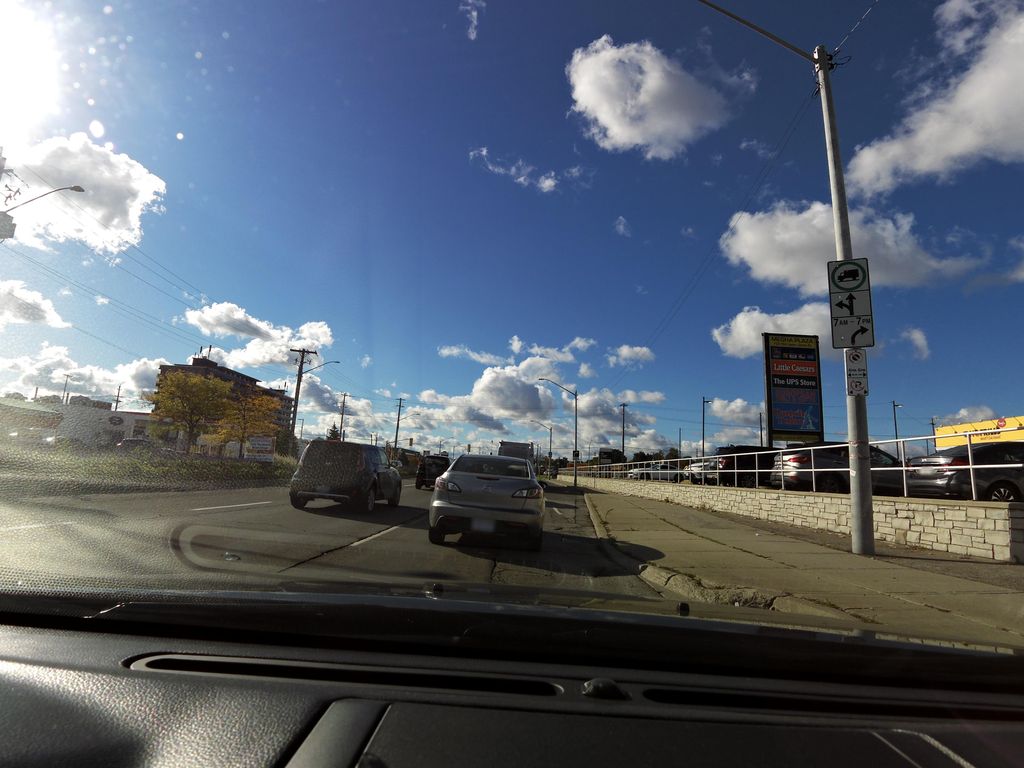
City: hamilton